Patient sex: F
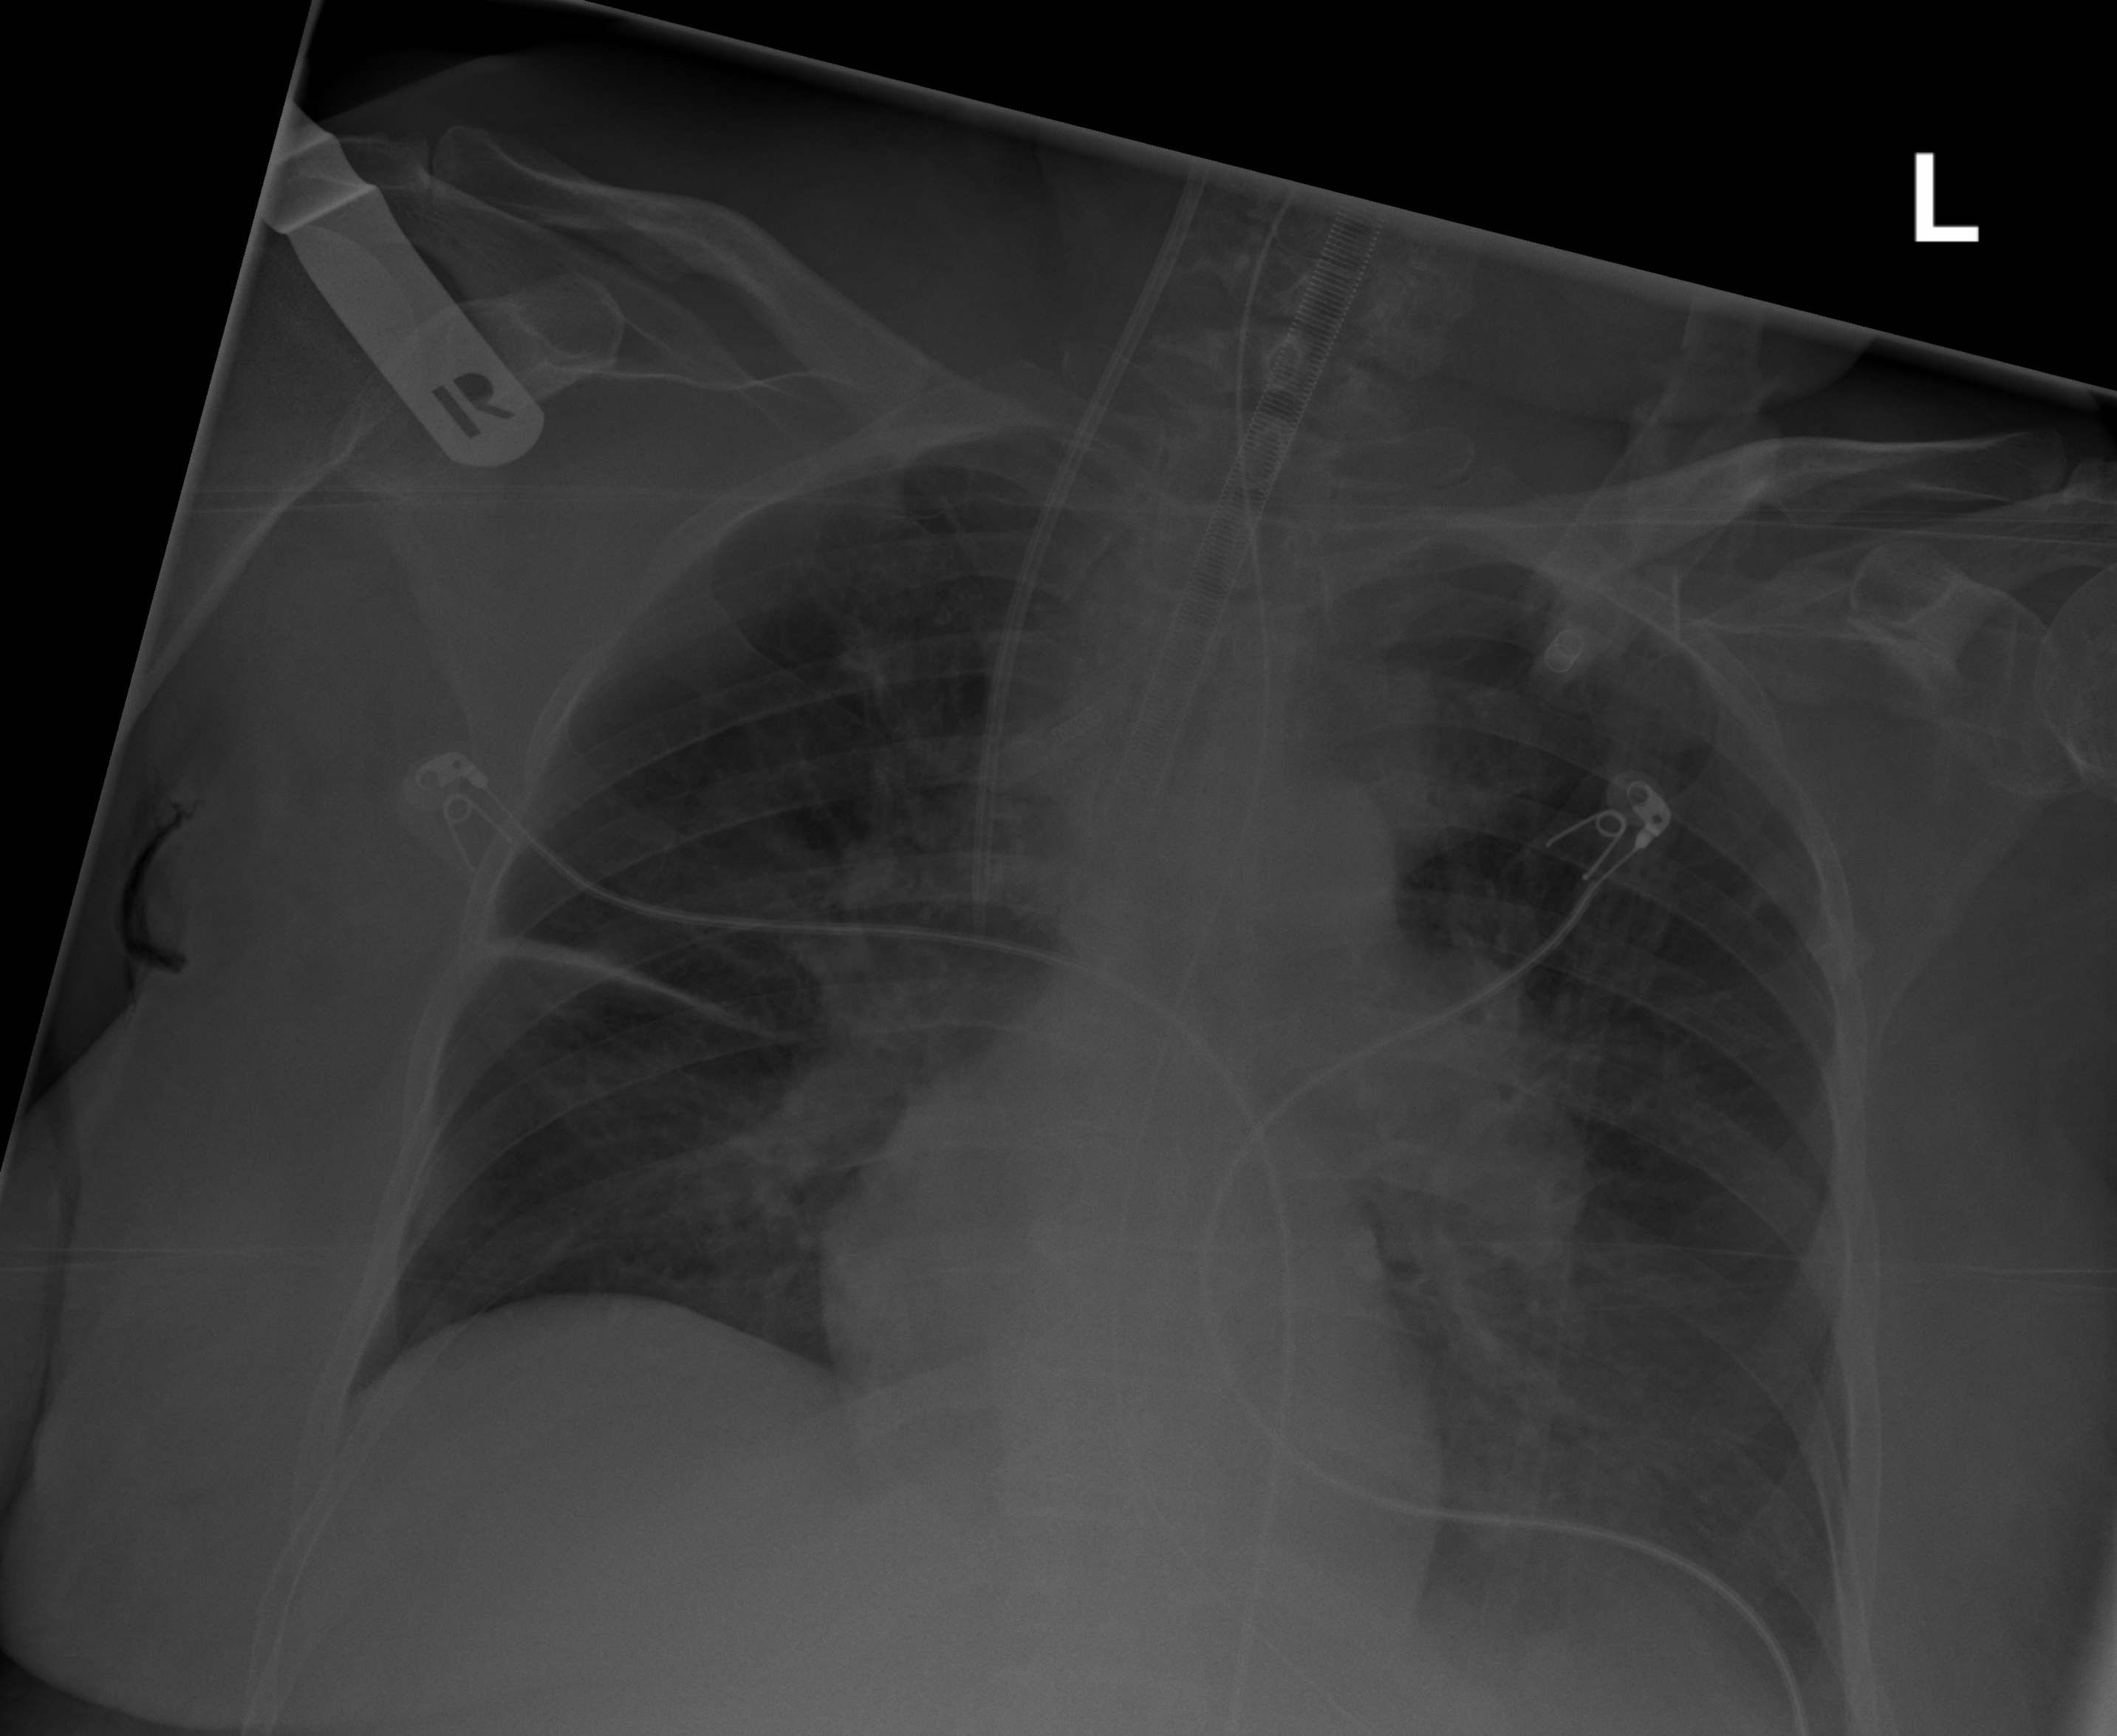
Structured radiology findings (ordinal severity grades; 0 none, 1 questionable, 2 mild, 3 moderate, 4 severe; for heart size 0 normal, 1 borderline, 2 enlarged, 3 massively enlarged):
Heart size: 0
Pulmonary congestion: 2
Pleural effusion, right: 1
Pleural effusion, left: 2
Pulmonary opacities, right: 0
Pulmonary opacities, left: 0
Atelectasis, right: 1
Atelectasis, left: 1